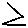
Label: zigzag